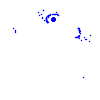
Particle: pion